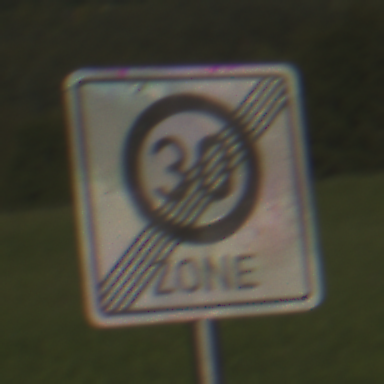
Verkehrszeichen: EndeZone30
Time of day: MorningAfternoon
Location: Outdoor (Nature)
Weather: PartlyCloudy
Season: NotSpecified
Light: Natural